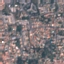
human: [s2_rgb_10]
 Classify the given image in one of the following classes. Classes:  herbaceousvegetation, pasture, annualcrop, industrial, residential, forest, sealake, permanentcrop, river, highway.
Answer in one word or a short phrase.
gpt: Residential